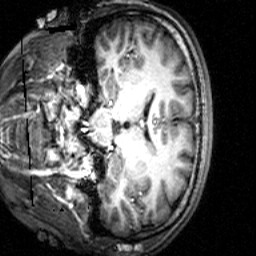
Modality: T1w
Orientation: coronal
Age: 26
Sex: female